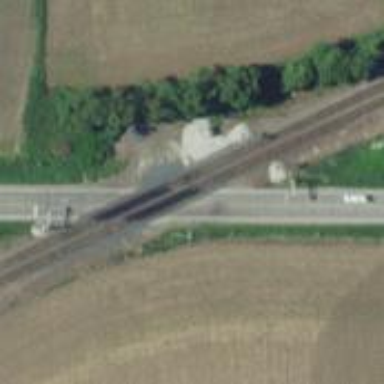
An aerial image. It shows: Level crossing along the railway.